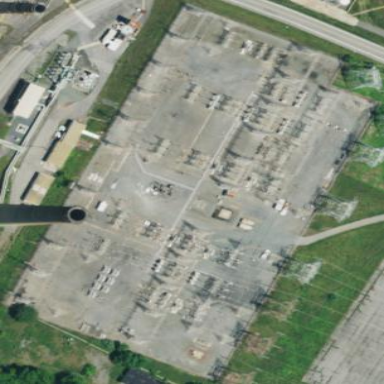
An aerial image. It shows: Power substation.